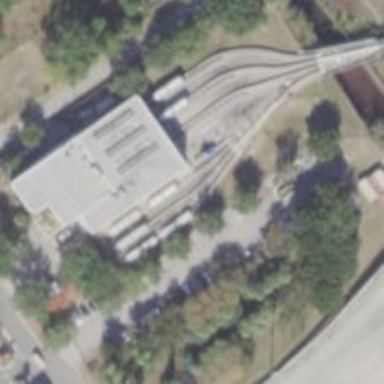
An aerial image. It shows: Yard area serving monorail railway.